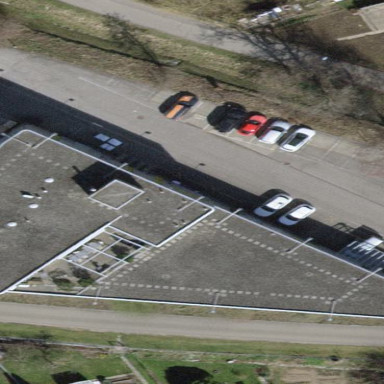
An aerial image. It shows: Flat roofed building.